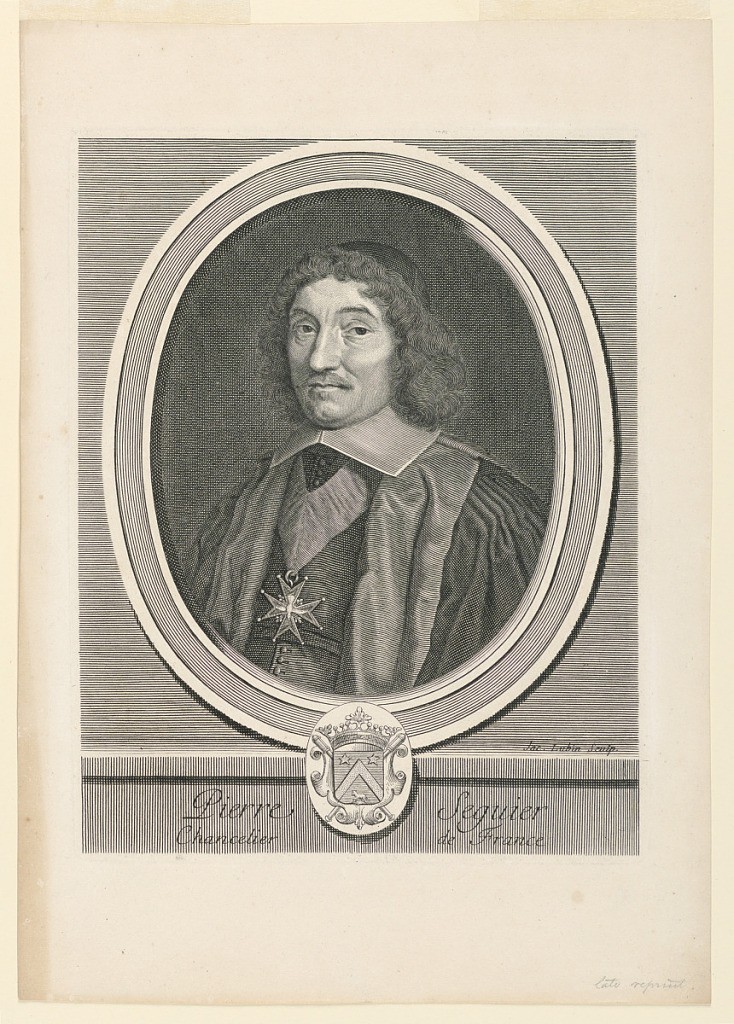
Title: Portrait of Pierre Seguier (1588-1672)
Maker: Jacques Lubin, French, 1637 - 1695
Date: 1696-1700
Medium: Engraving on paper
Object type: Print
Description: Bust length portrait in three-quarter view toward left. The sitter wears his official robe. The frame stands on an oval frame with coat-of-arms in lower part.